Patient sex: M
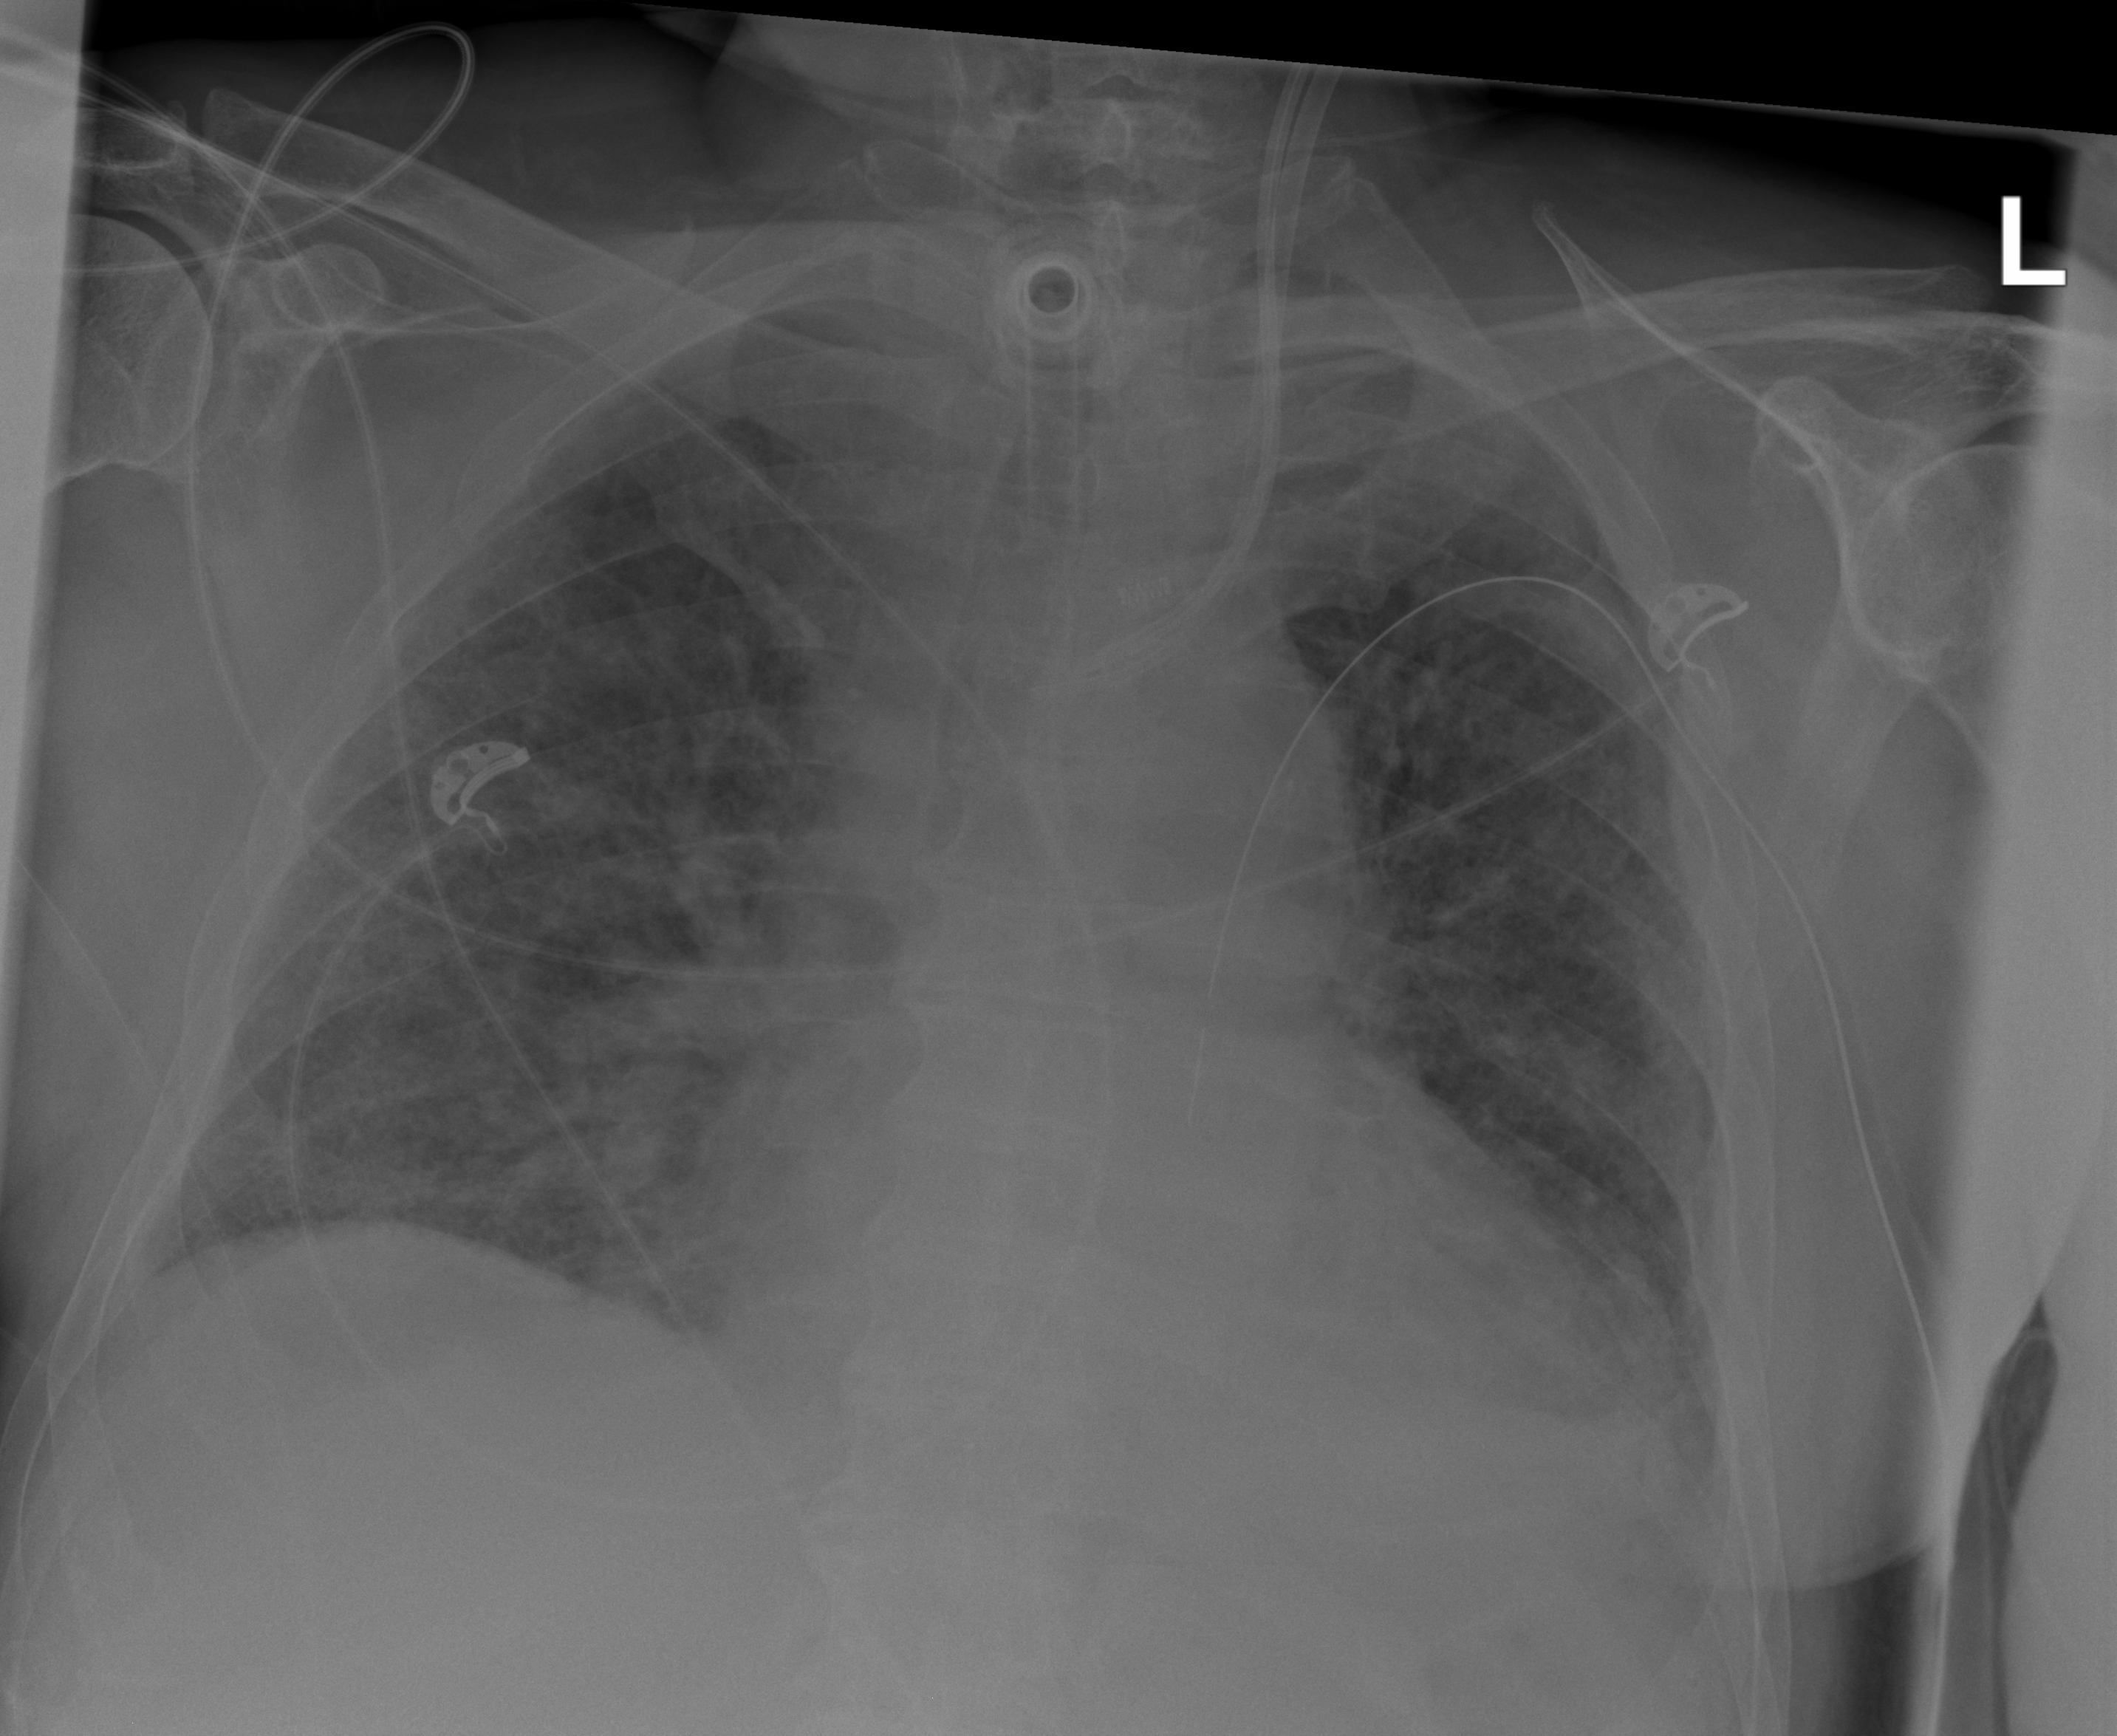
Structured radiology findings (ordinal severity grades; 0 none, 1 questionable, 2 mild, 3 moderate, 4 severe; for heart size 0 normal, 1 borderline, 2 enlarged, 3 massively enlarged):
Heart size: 2
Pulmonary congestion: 3
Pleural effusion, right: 2
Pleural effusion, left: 2
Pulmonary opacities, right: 3
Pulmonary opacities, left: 2
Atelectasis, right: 0
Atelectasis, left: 2